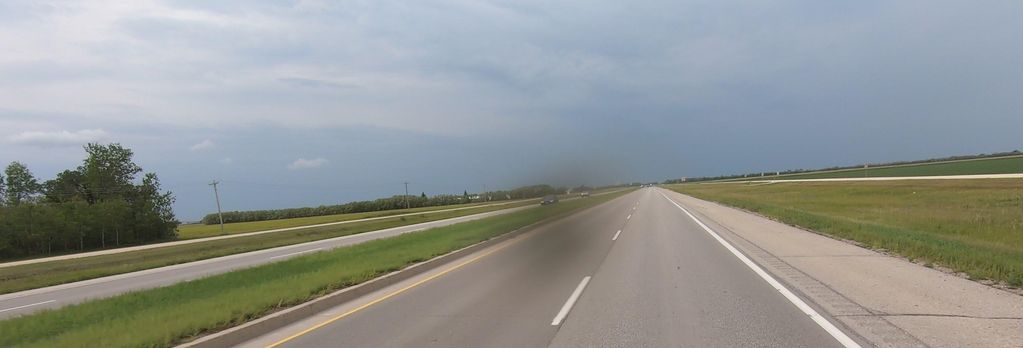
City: winnipeg